Question: I created a ribbon for a H1 title tag.
Everything seems to work fine in Chrome, Safari, and IE9, but for some reason it breaks in Firefox.
Here's a screenshot of how it looks in Firefox:

Here's my CSS for the H1 tag:
'''
#home .content h1 {
text-align: left;
position: relative;
color: #fff;
margin: 0 -25px 20px -30px;
padding: 5px 0;
background: #939393;
text-indent: 30px;
font: 1.3em 'Oswald', sans-serif;
}
#home .content h1:before {
content: '';
position: absolute;
border-style: solid;
border-color: transparent;
bottom: -10px;
border-width: 0px 10px 10px 0px;
border-right-color: #464646;
left: 0px;
}
'''
I've tried
'''
overflow: hidden;
'''
But that doesn't seem to work.
I've also tried
'''
-moz-box-sizing: border-box;
'''
But that didn't seem to resolve anything either
I've messed around with some of the margins and padding as well, but nothing seems to make it change in FF.
Here's a link to the site (currently as a demo):
<URL>
Any suggestions?
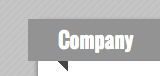
Answer: It looks like text-indent is pushing your ribbon 'shadow' 30 pixels to the right.
I managed to get it working in firefox by removing text-indent and giving h1 left padding of 30px
final css looks like this:
'''
#home .content h1 {
text-align: left;
position: relative;
color: #fff;
margin: 0 -25px 20px -30px;
/* add left padding of 30 pixels */
padding: 5px 0 5px 30px;
background: #939393;
/* no need for this text-indent: 30px; */
font: 1.3em 'Oswald', sans-serif;
}
#home .content h1:before {
content: '';
position: absolute;
border-style: solid;
border-color: transparent;
bottom: -10px;
border-width: 0px 10px 10px 0px;
border-right-color: #464646;
left: 0px;
}
'''